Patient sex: M
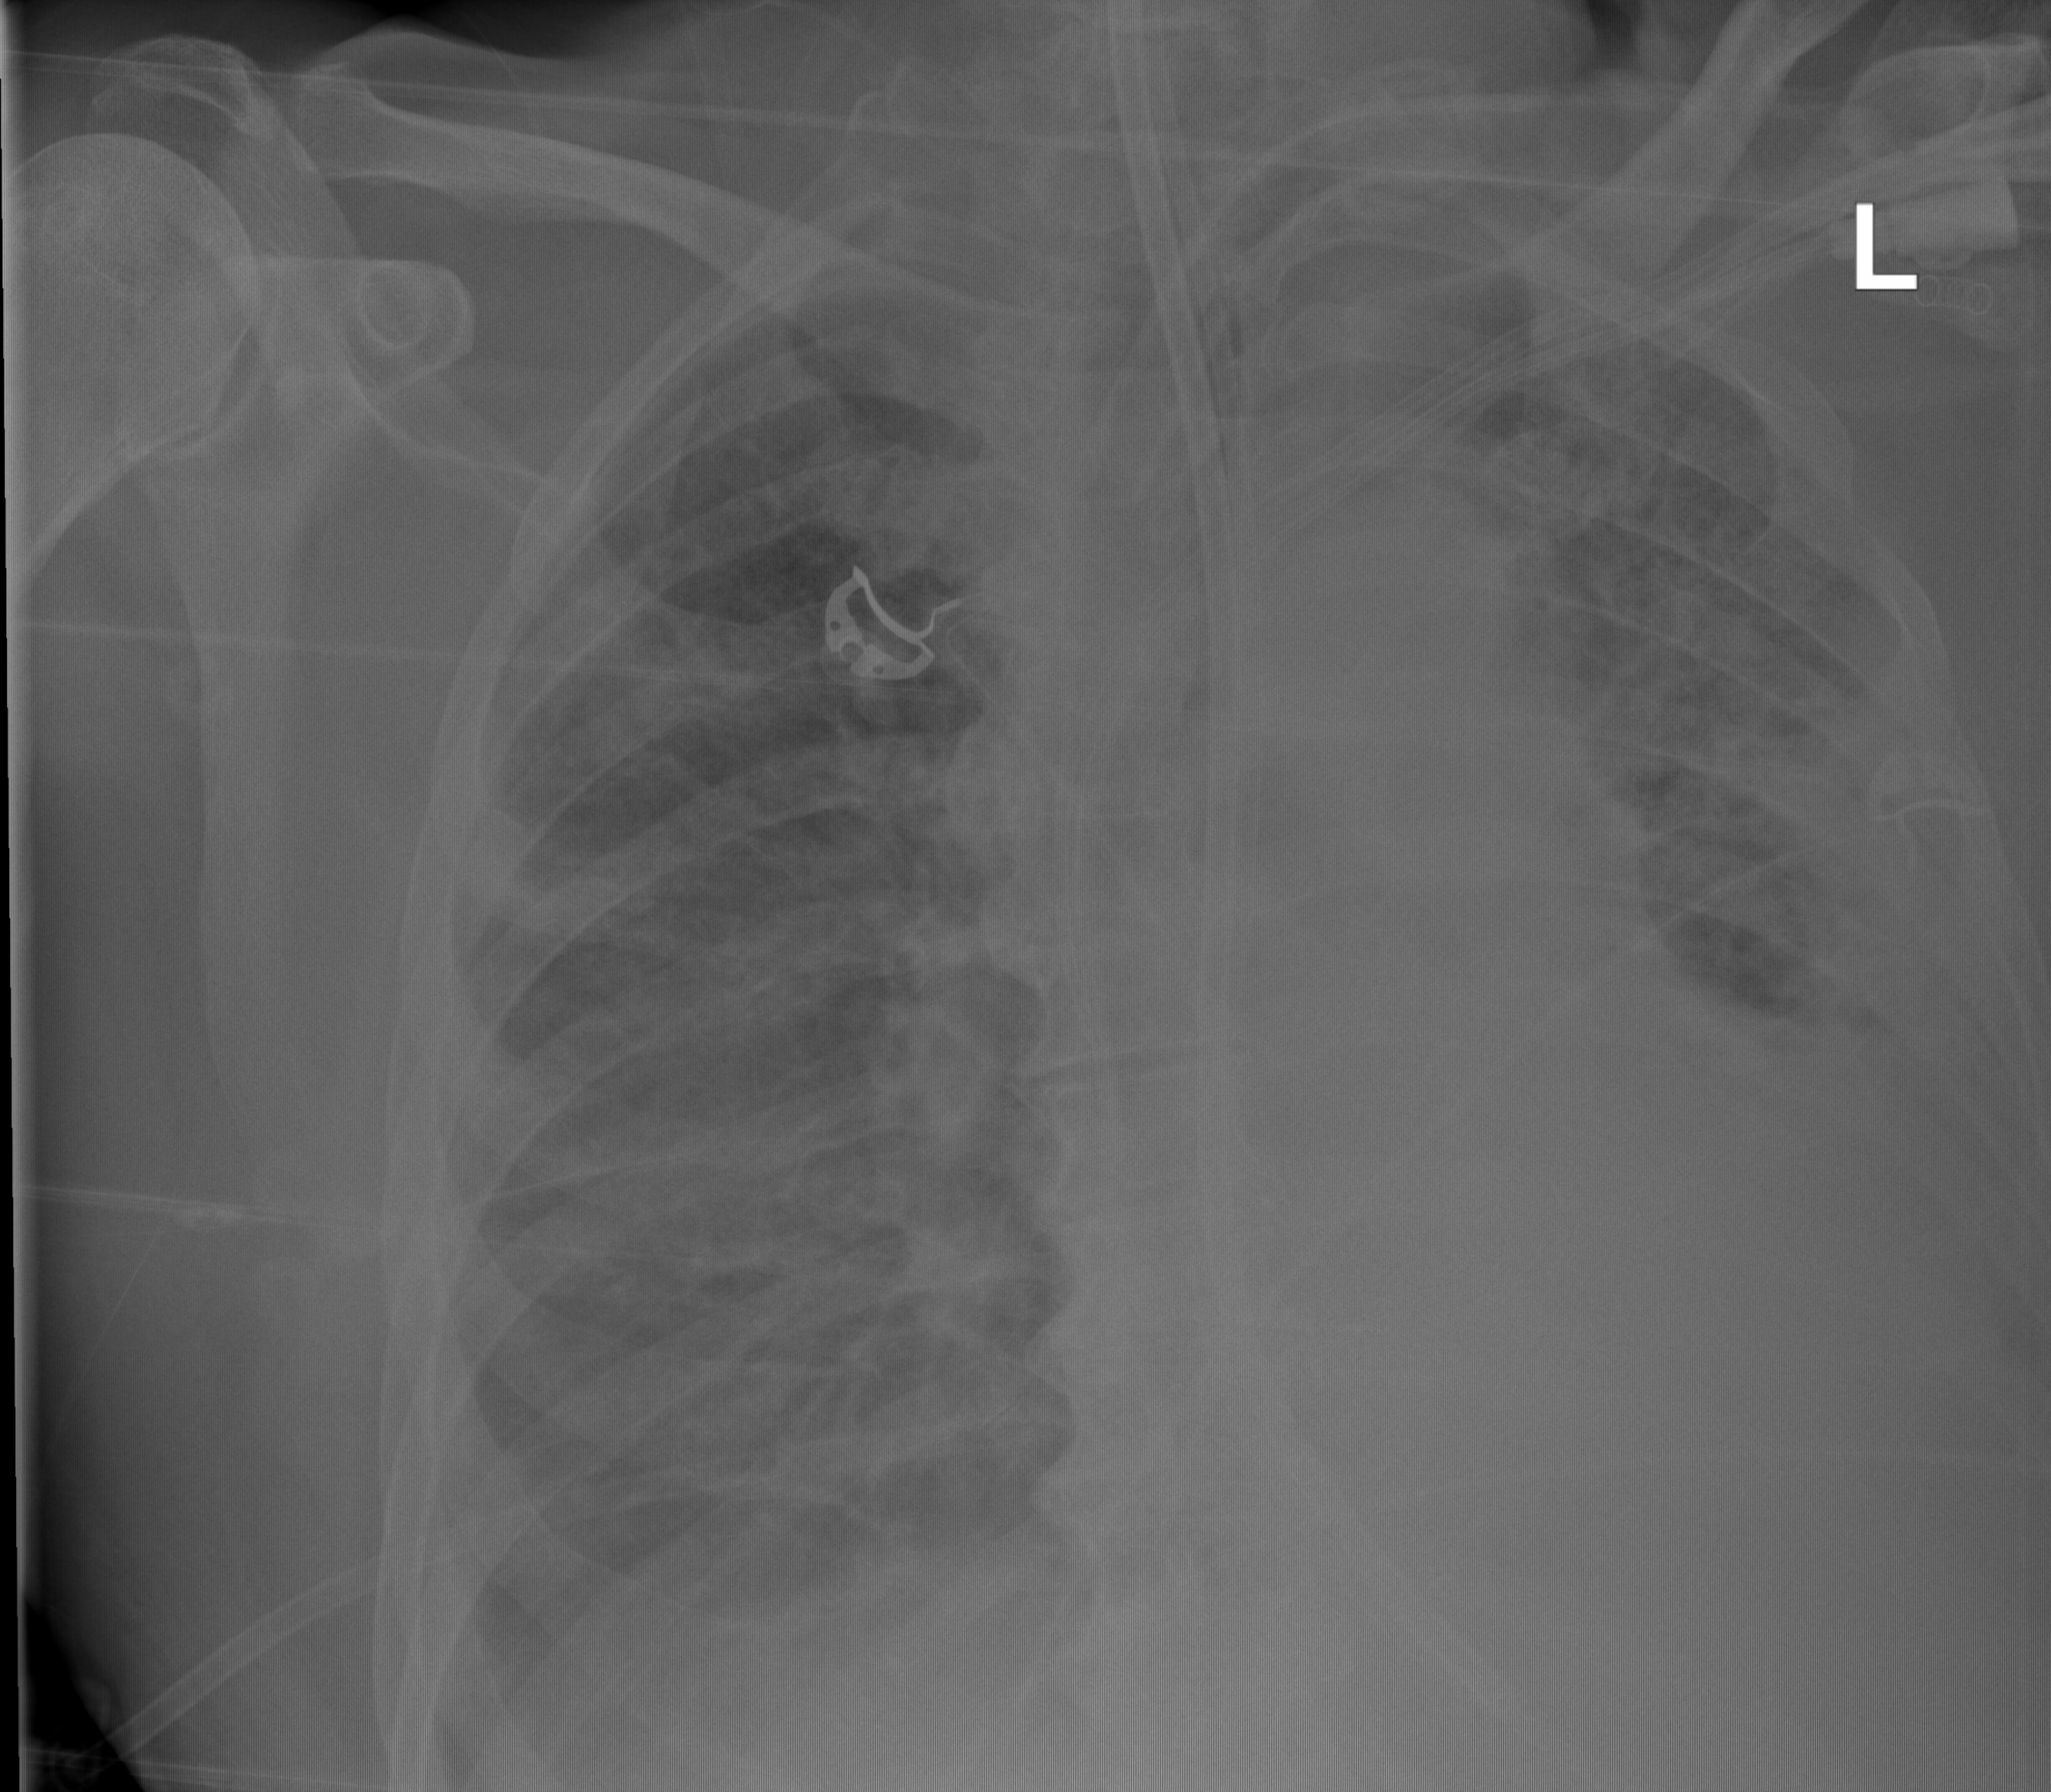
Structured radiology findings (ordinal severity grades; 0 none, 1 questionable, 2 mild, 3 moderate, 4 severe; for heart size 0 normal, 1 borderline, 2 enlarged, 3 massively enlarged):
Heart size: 2
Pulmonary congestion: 2
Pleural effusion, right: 3
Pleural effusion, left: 3
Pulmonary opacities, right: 2
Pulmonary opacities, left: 3
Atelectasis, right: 2
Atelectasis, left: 2